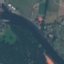
Land use / land cover: River